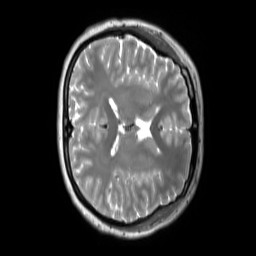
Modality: T2w
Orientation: axial
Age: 35
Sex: female
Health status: ill
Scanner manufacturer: siemens
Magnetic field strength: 3 T
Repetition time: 2.8 s
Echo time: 0.326 s